Interaction volume radius: 10 \u00c5
Interaction volume height: 25 \u00c5
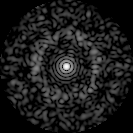
Disorder parameter: 0.8256